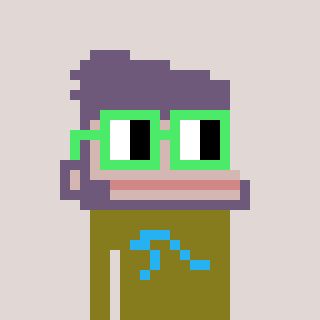
a pixel art character with square light green glasses, a ape-shaped head and a gunk-colored body on a warm background